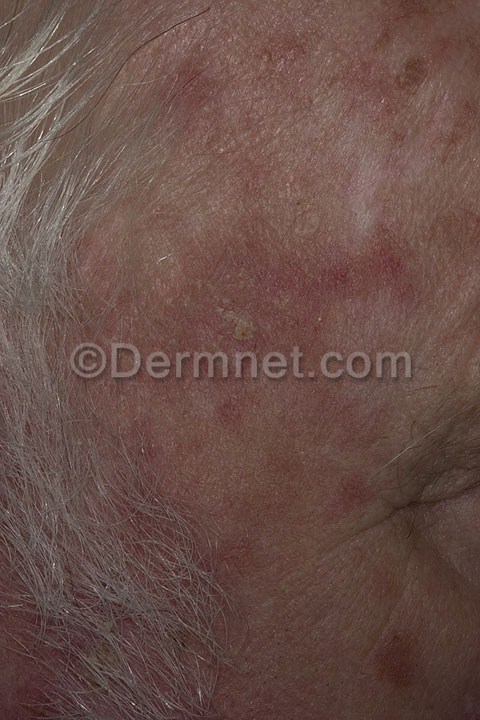
Disease: Actinic Keratosis Basal Cell Carcinoma and other Malignant Lesions